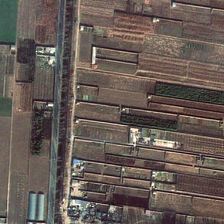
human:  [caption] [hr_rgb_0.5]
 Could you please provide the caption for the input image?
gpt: the little farm consists of grass and crops .

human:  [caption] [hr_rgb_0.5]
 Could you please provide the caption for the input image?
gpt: the farm is divided into different parts of the color .

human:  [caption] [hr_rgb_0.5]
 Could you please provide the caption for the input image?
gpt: many pieces of farmlands are together .

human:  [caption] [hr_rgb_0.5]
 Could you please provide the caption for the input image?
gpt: many pieces of farmlands are together .

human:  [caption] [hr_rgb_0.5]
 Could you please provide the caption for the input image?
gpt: the little farm consists of grass and crops .